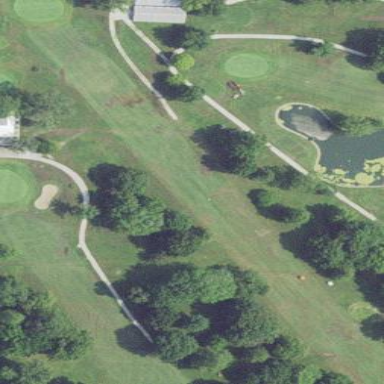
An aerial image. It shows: Golf fairway in the image.